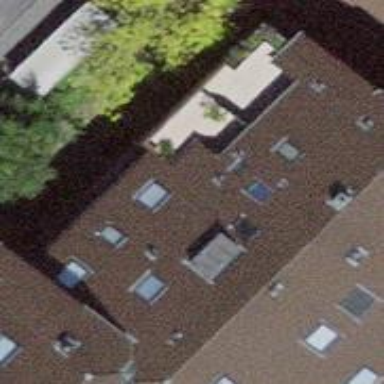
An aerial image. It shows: Nursing home.